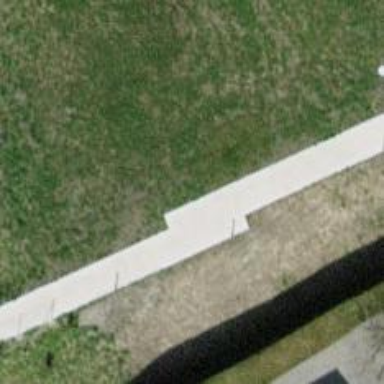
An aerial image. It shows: Sidewalk.